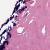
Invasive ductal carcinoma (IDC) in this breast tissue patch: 0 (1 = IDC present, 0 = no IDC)